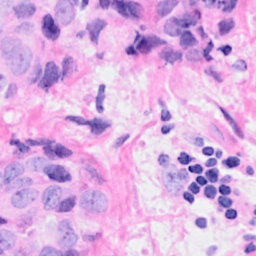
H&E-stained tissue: Breast